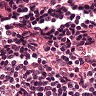
Metastatic tissue present: no